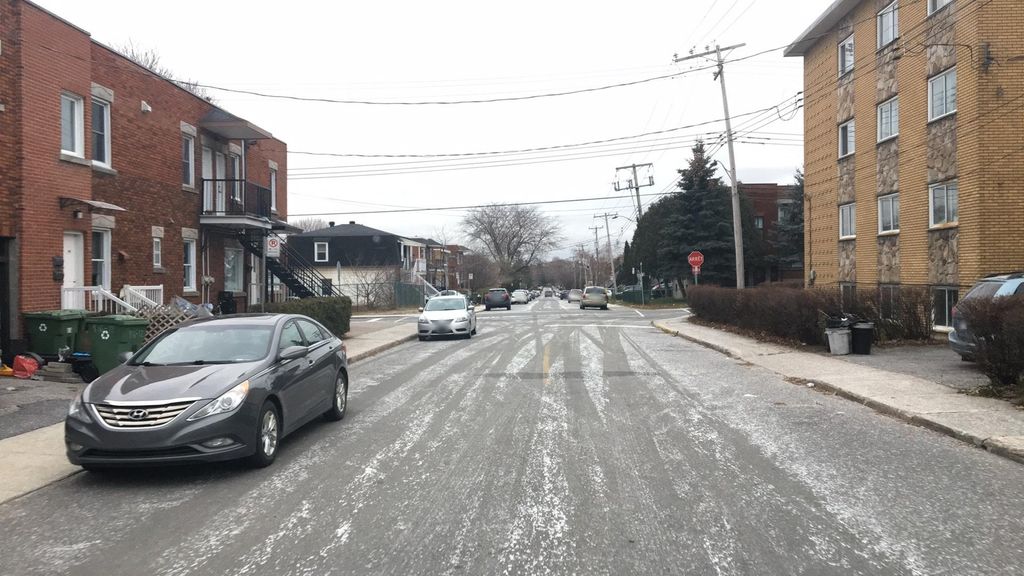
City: montreal